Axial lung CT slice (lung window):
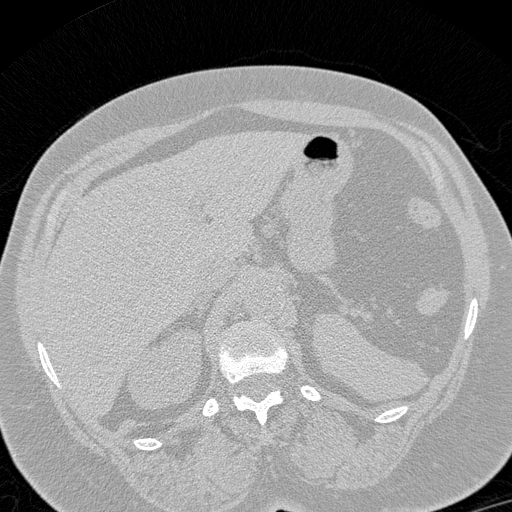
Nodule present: no